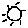
Label: sun